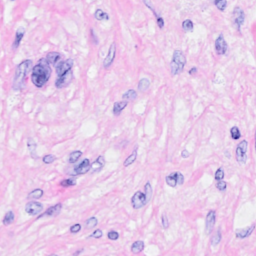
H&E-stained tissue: Breast